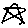
Label: star